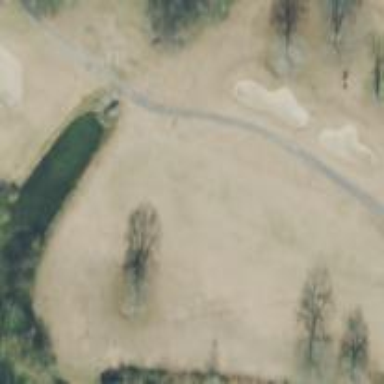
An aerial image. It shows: Scenic golf fairway.